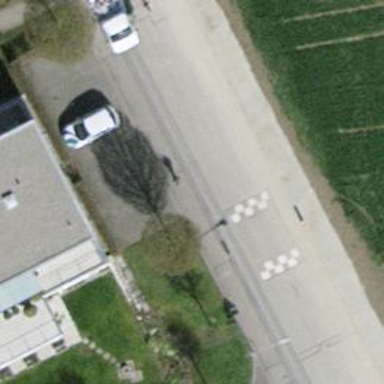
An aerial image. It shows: Traffic calming table.